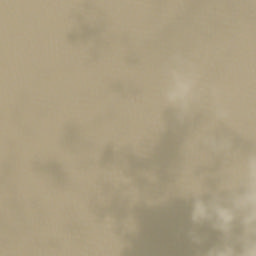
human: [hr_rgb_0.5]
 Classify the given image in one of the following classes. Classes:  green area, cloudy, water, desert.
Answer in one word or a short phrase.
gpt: cloudy